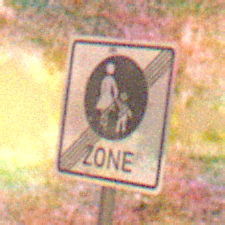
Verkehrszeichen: EndeFussgaengerzone
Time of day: Night
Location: Outdoor (Nature)
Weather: Clear
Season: NotSpecified
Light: Natural